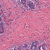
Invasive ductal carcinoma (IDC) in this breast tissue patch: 0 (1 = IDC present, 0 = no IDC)